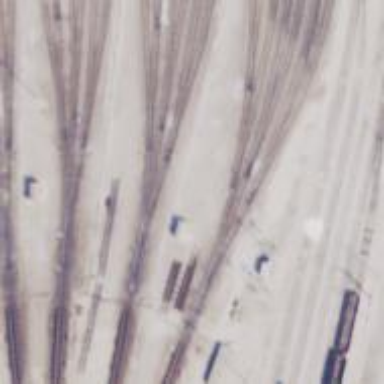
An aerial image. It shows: Railway yard in service.